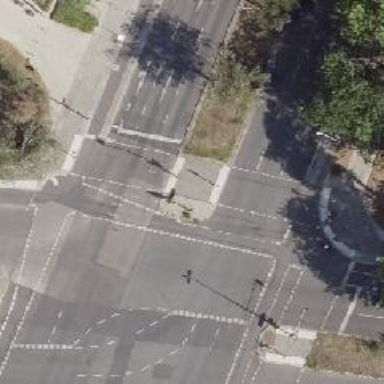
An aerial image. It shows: Road with traffic signals.